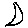
Label: moon